Aerial crown-view tile of a tropical tree (Barro Colorado Island, Panama), acquired 20241112:
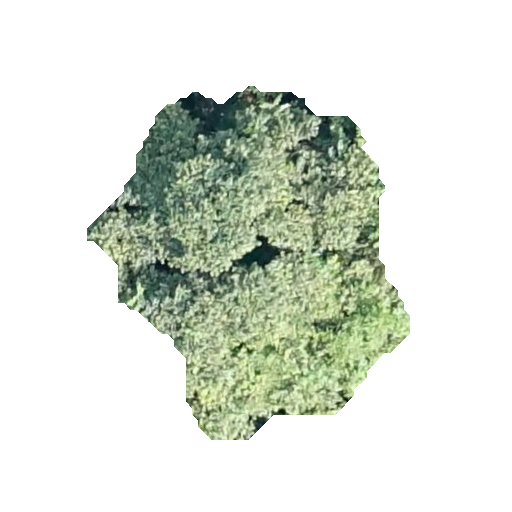
Species: Luehea seemannii
GBIF accepted scientific name: Luehea seemannii
Crown area: 115.776 m²